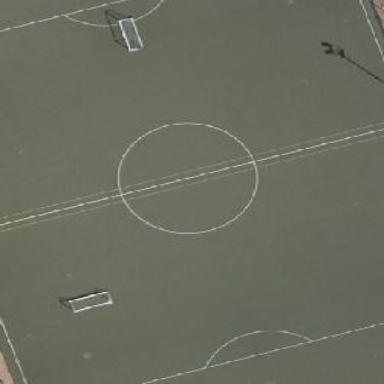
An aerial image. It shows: Artificial turf soccer pitch for leisure sport activities.